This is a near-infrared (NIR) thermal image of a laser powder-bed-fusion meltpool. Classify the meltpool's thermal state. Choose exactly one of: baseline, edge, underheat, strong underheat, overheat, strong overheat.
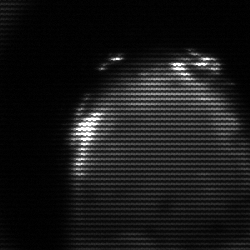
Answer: edge